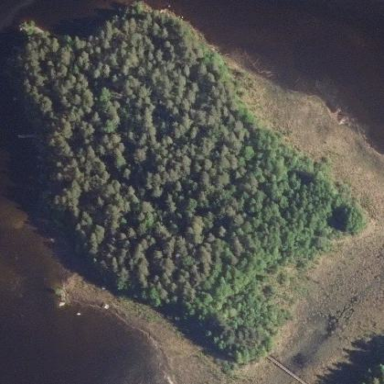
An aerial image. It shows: Island covered with evergreen needle-leaved woodland.